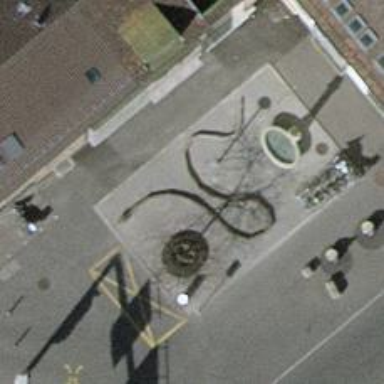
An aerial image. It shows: Playground featuring statue artwork.